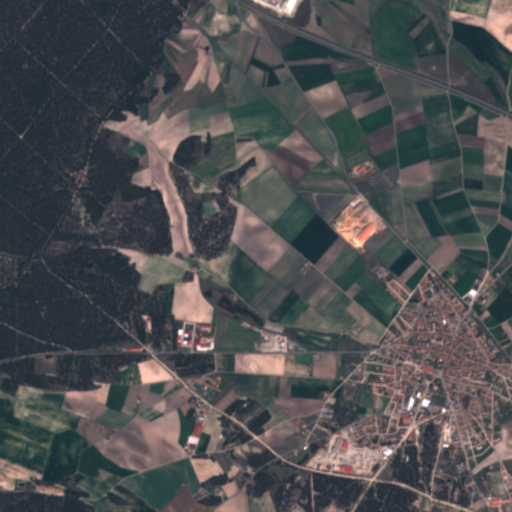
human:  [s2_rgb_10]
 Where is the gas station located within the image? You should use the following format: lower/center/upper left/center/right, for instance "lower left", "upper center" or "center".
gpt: The gas station is located in the lower center of the image.
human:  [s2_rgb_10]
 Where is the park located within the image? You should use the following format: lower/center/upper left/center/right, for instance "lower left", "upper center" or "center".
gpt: The park is located in the lower right of the image.
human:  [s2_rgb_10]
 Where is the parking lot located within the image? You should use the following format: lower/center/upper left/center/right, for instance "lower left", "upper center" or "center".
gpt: The parking lot is located in the lower right of the image.
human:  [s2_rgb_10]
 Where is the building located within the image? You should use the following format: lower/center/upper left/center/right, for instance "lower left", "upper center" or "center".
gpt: There is no building in the image.